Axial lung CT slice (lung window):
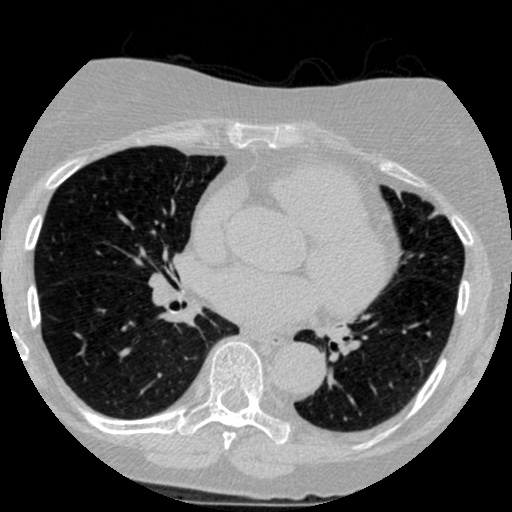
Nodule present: no